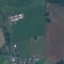
Label: Pasture